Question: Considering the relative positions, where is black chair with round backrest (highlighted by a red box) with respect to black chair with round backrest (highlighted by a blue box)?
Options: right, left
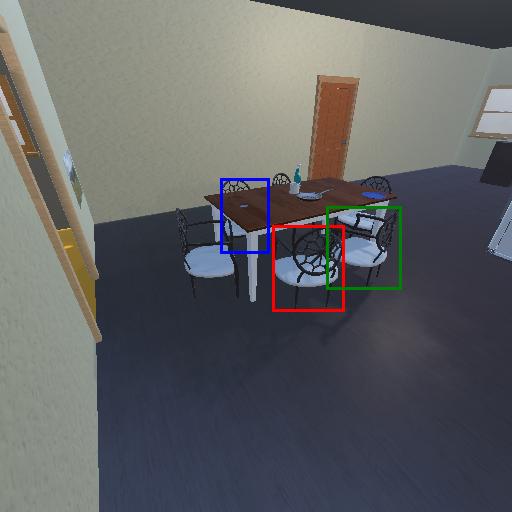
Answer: right